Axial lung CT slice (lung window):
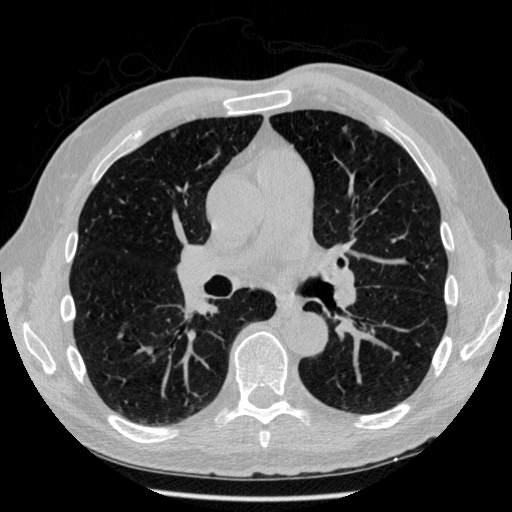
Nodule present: yes
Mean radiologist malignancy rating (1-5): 2.25